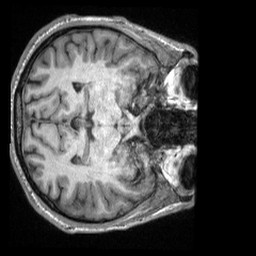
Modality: T1w
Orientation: axial
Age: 41
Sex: male
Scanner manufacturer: siemens
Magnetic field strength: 3 T
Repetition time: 2.3 s
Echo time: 0.00308 s